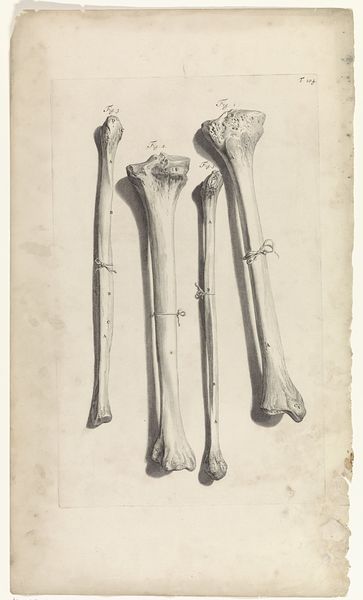
Titel: Anatomische studie van het scheenbeen en het kuitbeen
Künstler: Pieter van Gunst
Standort: Amsterdam
Institution: Rijksmuseum
Schlagwörter: schatten, zeichnung, punkte, knochen, skelett, schäden, bindfaden, armknochen, bone, skelettteile